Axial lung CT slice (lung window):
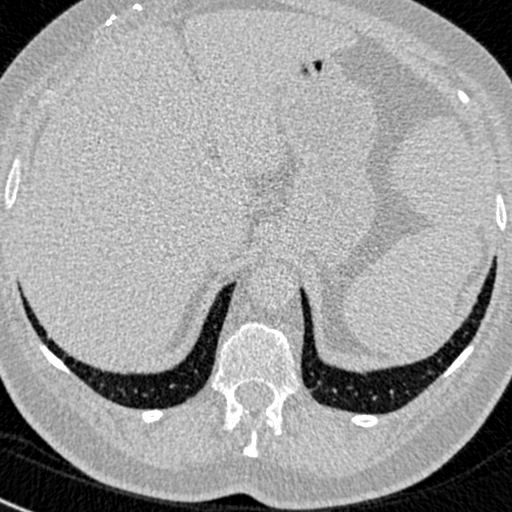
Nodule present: no